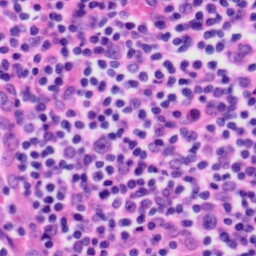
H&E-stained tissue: Tonsil